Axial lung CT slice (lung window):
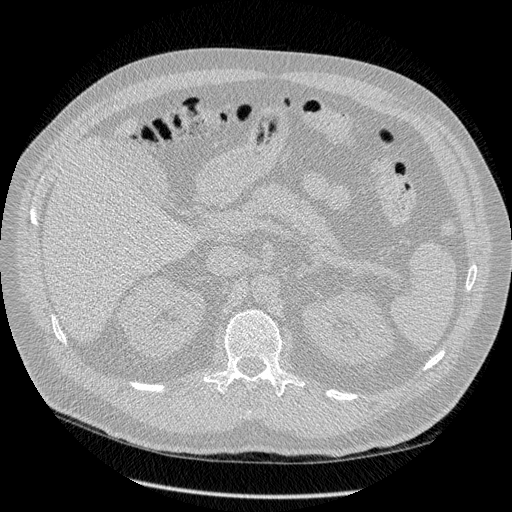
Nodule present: no